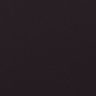
Metastatic tissue present: no